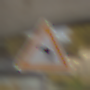
Verkehrszeichen: KurveLinks
Umgebung: Outdoor, Suburban
Tageszeit: MorningAfternoon
Wetter: PartlyCloudy
Licht: Natural
Jahreszeit: NotSpecified
Kontrast: HighContrast